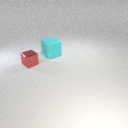
large cyan rubber cube to the right of small red metal cube